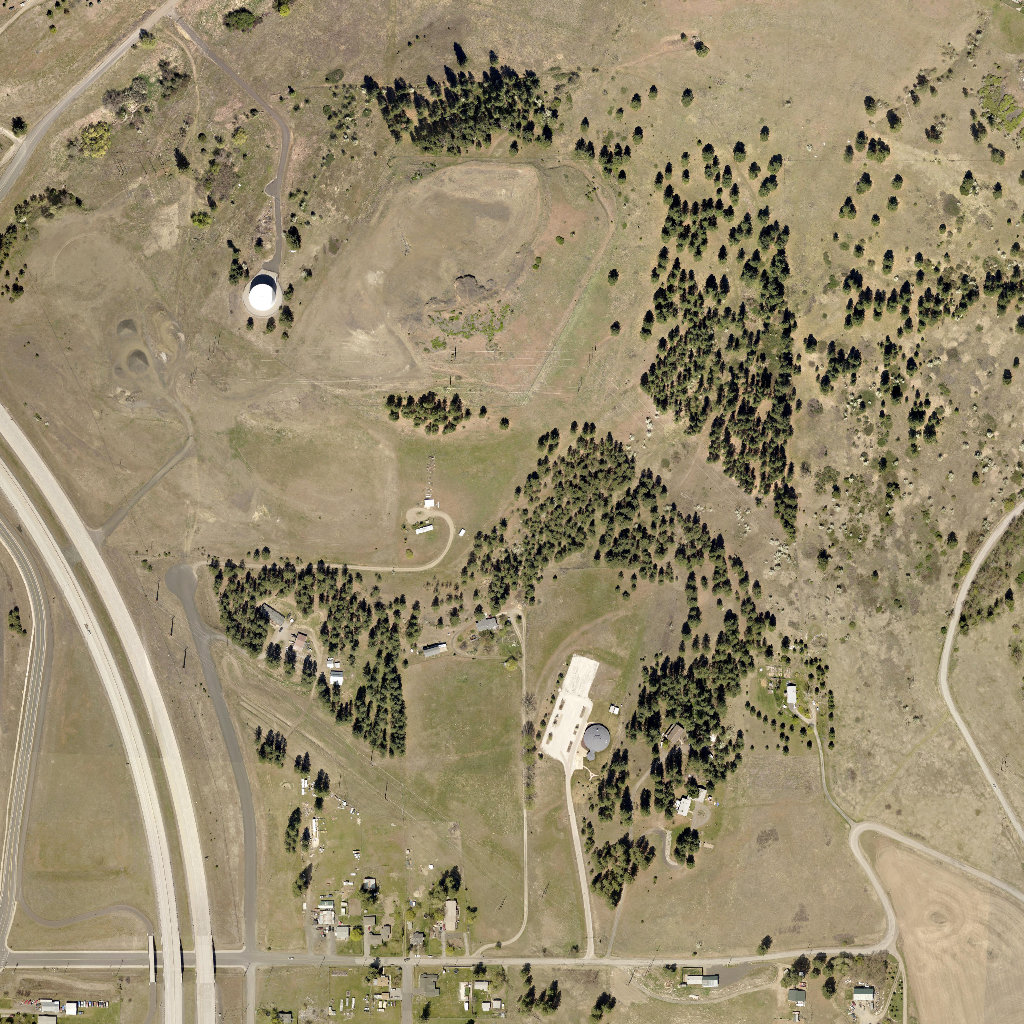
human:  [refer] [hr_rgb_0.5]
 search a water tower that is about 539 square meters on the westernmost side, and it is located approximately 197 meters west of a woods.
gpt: <box>[[23, 27, 26, 30, 0]]</box>

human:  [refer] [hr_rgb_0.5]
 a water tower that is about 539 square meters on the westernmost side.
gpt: <box>[[23, 27, 26, 30, 0]]</box>

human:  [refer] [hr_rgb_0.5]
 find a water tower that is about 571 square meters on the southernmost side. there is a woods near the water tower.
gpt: <box>[[56, 70, 60, 73, 0]]</box>